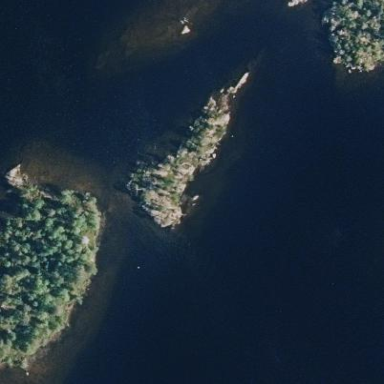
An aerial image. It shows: Islet.